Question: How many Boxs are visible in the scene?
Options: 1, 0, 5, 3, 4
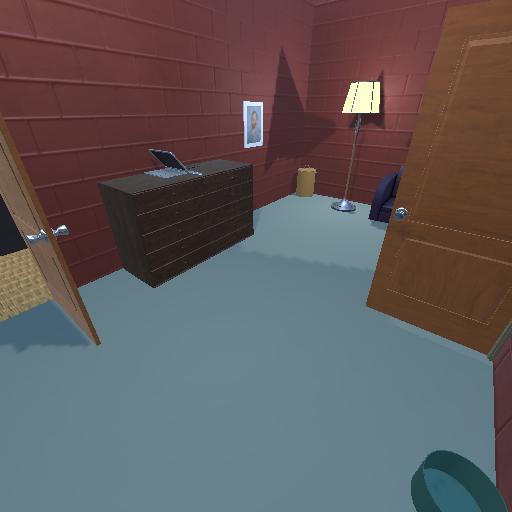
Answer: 1